Question: I want to remove element from data in the controller, and that should remove node-element from DOM with slideUp animation.
I tried in controller:
'''
$scope.remove = function (i) { $scope.items.splice(i, 1); };
'''
My <URL> with attempt to use ngAnimate
But it works totally wrong.
Is it any adequate method to remove HTML element from DOM with animation by removing item from array via '$scope.items.splice(i, 1);' ??!?!
This is backbone implementation:
'''
initialize: function () {
var that = this;
collection.on('destroy', function (model) {
that.$('.items[data-id="' + model.id + '"]').stop().slideUp();
});
},
remove: function (e) {
var el = $(e.currentTarget);
var id = el.data('id');
collection.get(id).destroy()
},
'''
Here is totally wrong ngAnimate in my plkr:

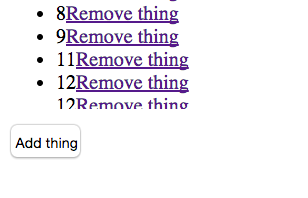
Answer: I think the reason that the animation is not working here is not because of your method to remove the HTML element but rather due to the tracking behavior for ng-repeat.
This <URL> is a modified version of what you had provided. I have removed the 'track by $index' and binded $index to be displayed for each list item as follows:
'''
<li class="slide" ng-repeat="item in things">{{$index}} {{item}}<a href="#" ng-click="$event.preventDefaul(); removeThing($index)">Remove thing</a></li>
'''
If you focus only on the $index value that I have added to each list item, removing an item will appear as if the last item is always being removed. Hence, this seems to be the reason that you kept seeing the last thing being removed when using 'track by $index'.
Note here that I just use the default tracking behavior but because ng-repeat does not allow duplicate items in arrays, it will not work in scenarios where what you are trying to add already exists. If you look at the API reference for ng-repeat found <URL>, there seems to be good examples on other ways you can use 'track by'.
Hope this helps.